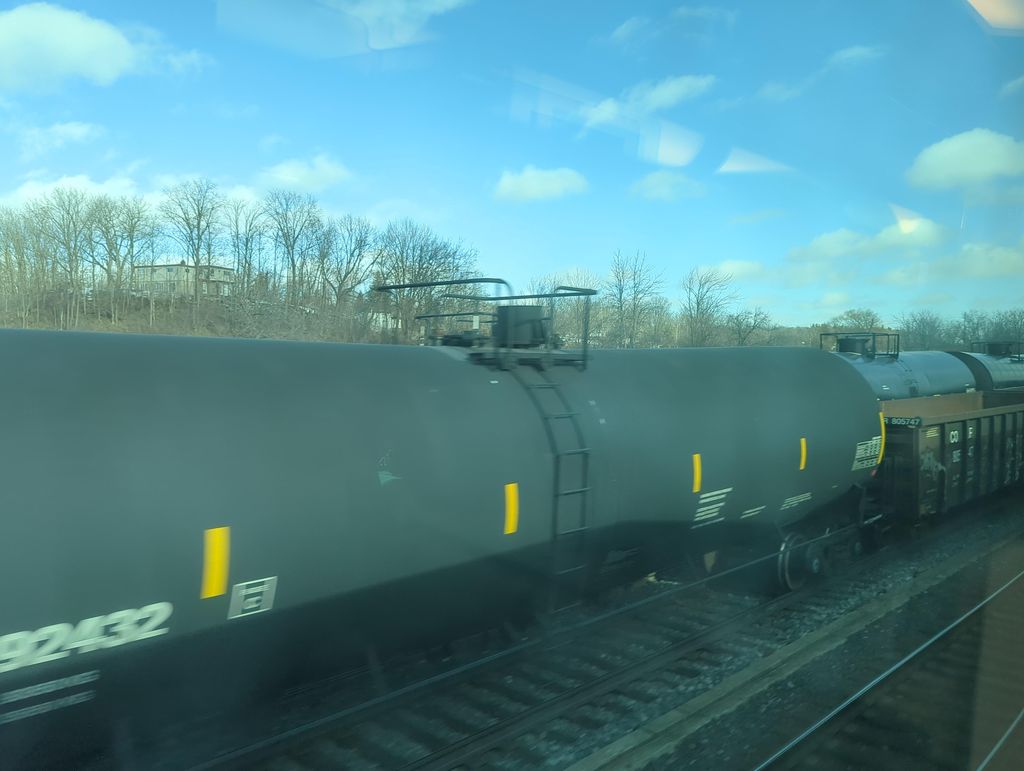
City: hamilton